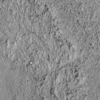
Label: not_dusty